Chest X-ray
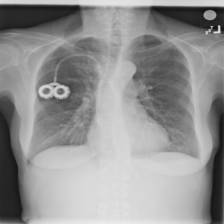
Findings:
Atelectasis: negative
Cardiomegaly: negative
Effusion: positive
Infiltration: negative
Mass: negative
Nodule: negative
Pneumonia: negative
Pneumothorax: negative
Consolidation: negative
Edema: negative
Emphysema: negative
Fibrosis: negative
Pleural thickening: negative
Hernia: negative